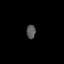
Tissue: skin
Cell type: Others
Senescence score: 0.8084
Nuclear area (px): 126
Mean DAPI intensity: 85.944